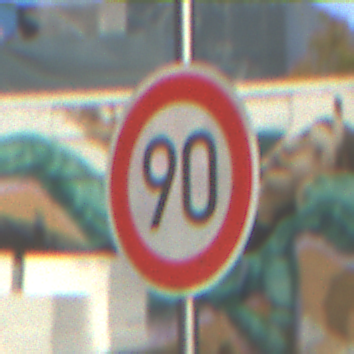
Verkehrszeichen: Geschwindigkeit90
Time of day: MorningAfternoon
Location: Outdoor (Urban)
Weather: PartlyCloudy
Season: NotSpecified
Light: Natural